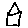
Label: house